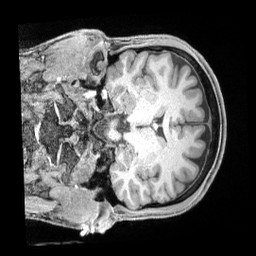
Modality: T1w
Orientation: coronal
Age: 39
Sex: male
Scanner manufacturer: siemens
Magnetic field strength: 3 T
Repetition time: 2 s
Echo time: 0.00211 s